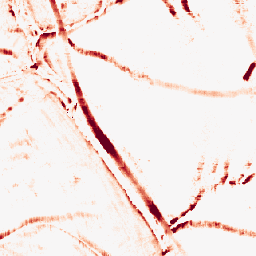
Category: morphological
Decomposition family: morphological_rect
Decomposition parameters: operation: opening
width: 10
height: 10
Upsampling method: area
Upsampling parameters: scale: 4
Upsampling scale: 4